Field crop: maize
Growth stage: 2
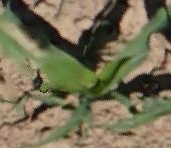
Species: maize